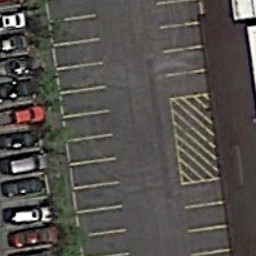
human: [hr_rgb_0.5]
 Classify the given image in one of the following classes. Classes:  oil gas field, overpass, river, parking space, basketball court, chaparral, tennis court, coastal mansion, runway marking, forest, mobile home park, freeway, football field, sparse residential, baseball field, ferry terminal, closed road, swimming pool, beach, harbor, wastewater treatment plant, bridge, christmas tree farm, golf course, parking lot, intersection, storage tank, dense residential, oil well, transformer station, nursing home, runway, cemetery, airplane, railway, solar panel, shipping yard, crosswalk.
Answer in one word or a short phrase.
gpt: parking space